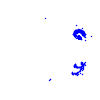
Particle: pion